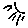
Label: sun